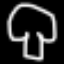
Label: mushroom